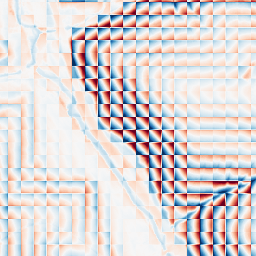
Category: wavelet
Decomposition family: wavelet_biorthogonal
Decomposition parameters: wavelet: bior1.3
level: 4
Upsampling method: quadratic
Upsampling parameters: scale: 4
Upsampling scale: 4